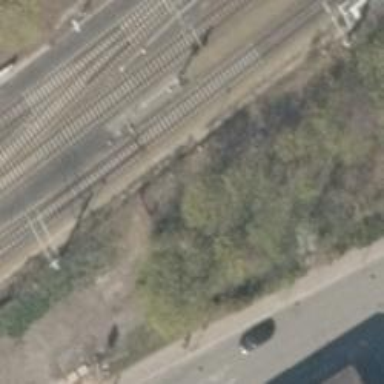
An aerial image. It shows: Railway signal.